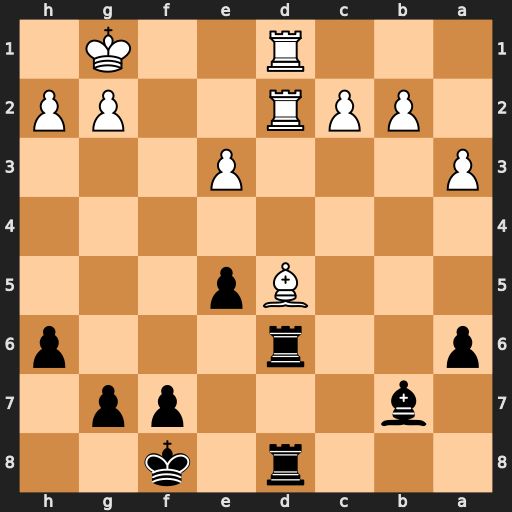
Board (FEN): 3r1k2/1b3pp1/p2r3p/3Bp3/8/P3P3/1PPR2PP/3R2K1
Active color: b
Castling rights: -
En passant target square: -
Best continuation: Rxd5 Rxd5 Rxd5 Rxd5 Bxd5